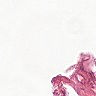
Metastatic tissue present: no